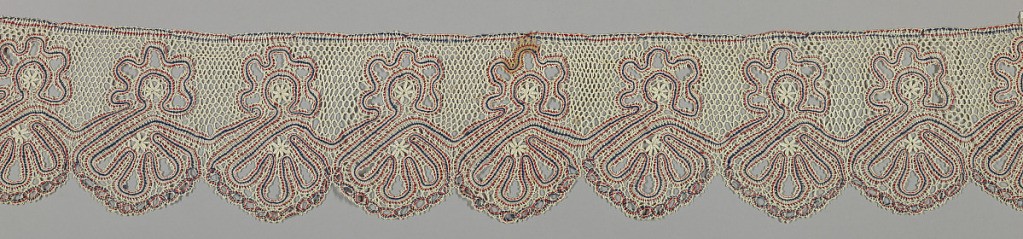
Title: Trimming
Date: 19th century
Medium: linen, silk Technique: bobbin lace, provincial style
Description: Design of stars surrounded by curving lines worked in red, blue and white with scalloped border.